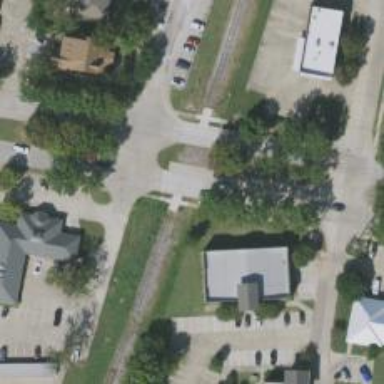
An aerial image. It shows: Secondary road with separate sidewalk.